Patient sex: F
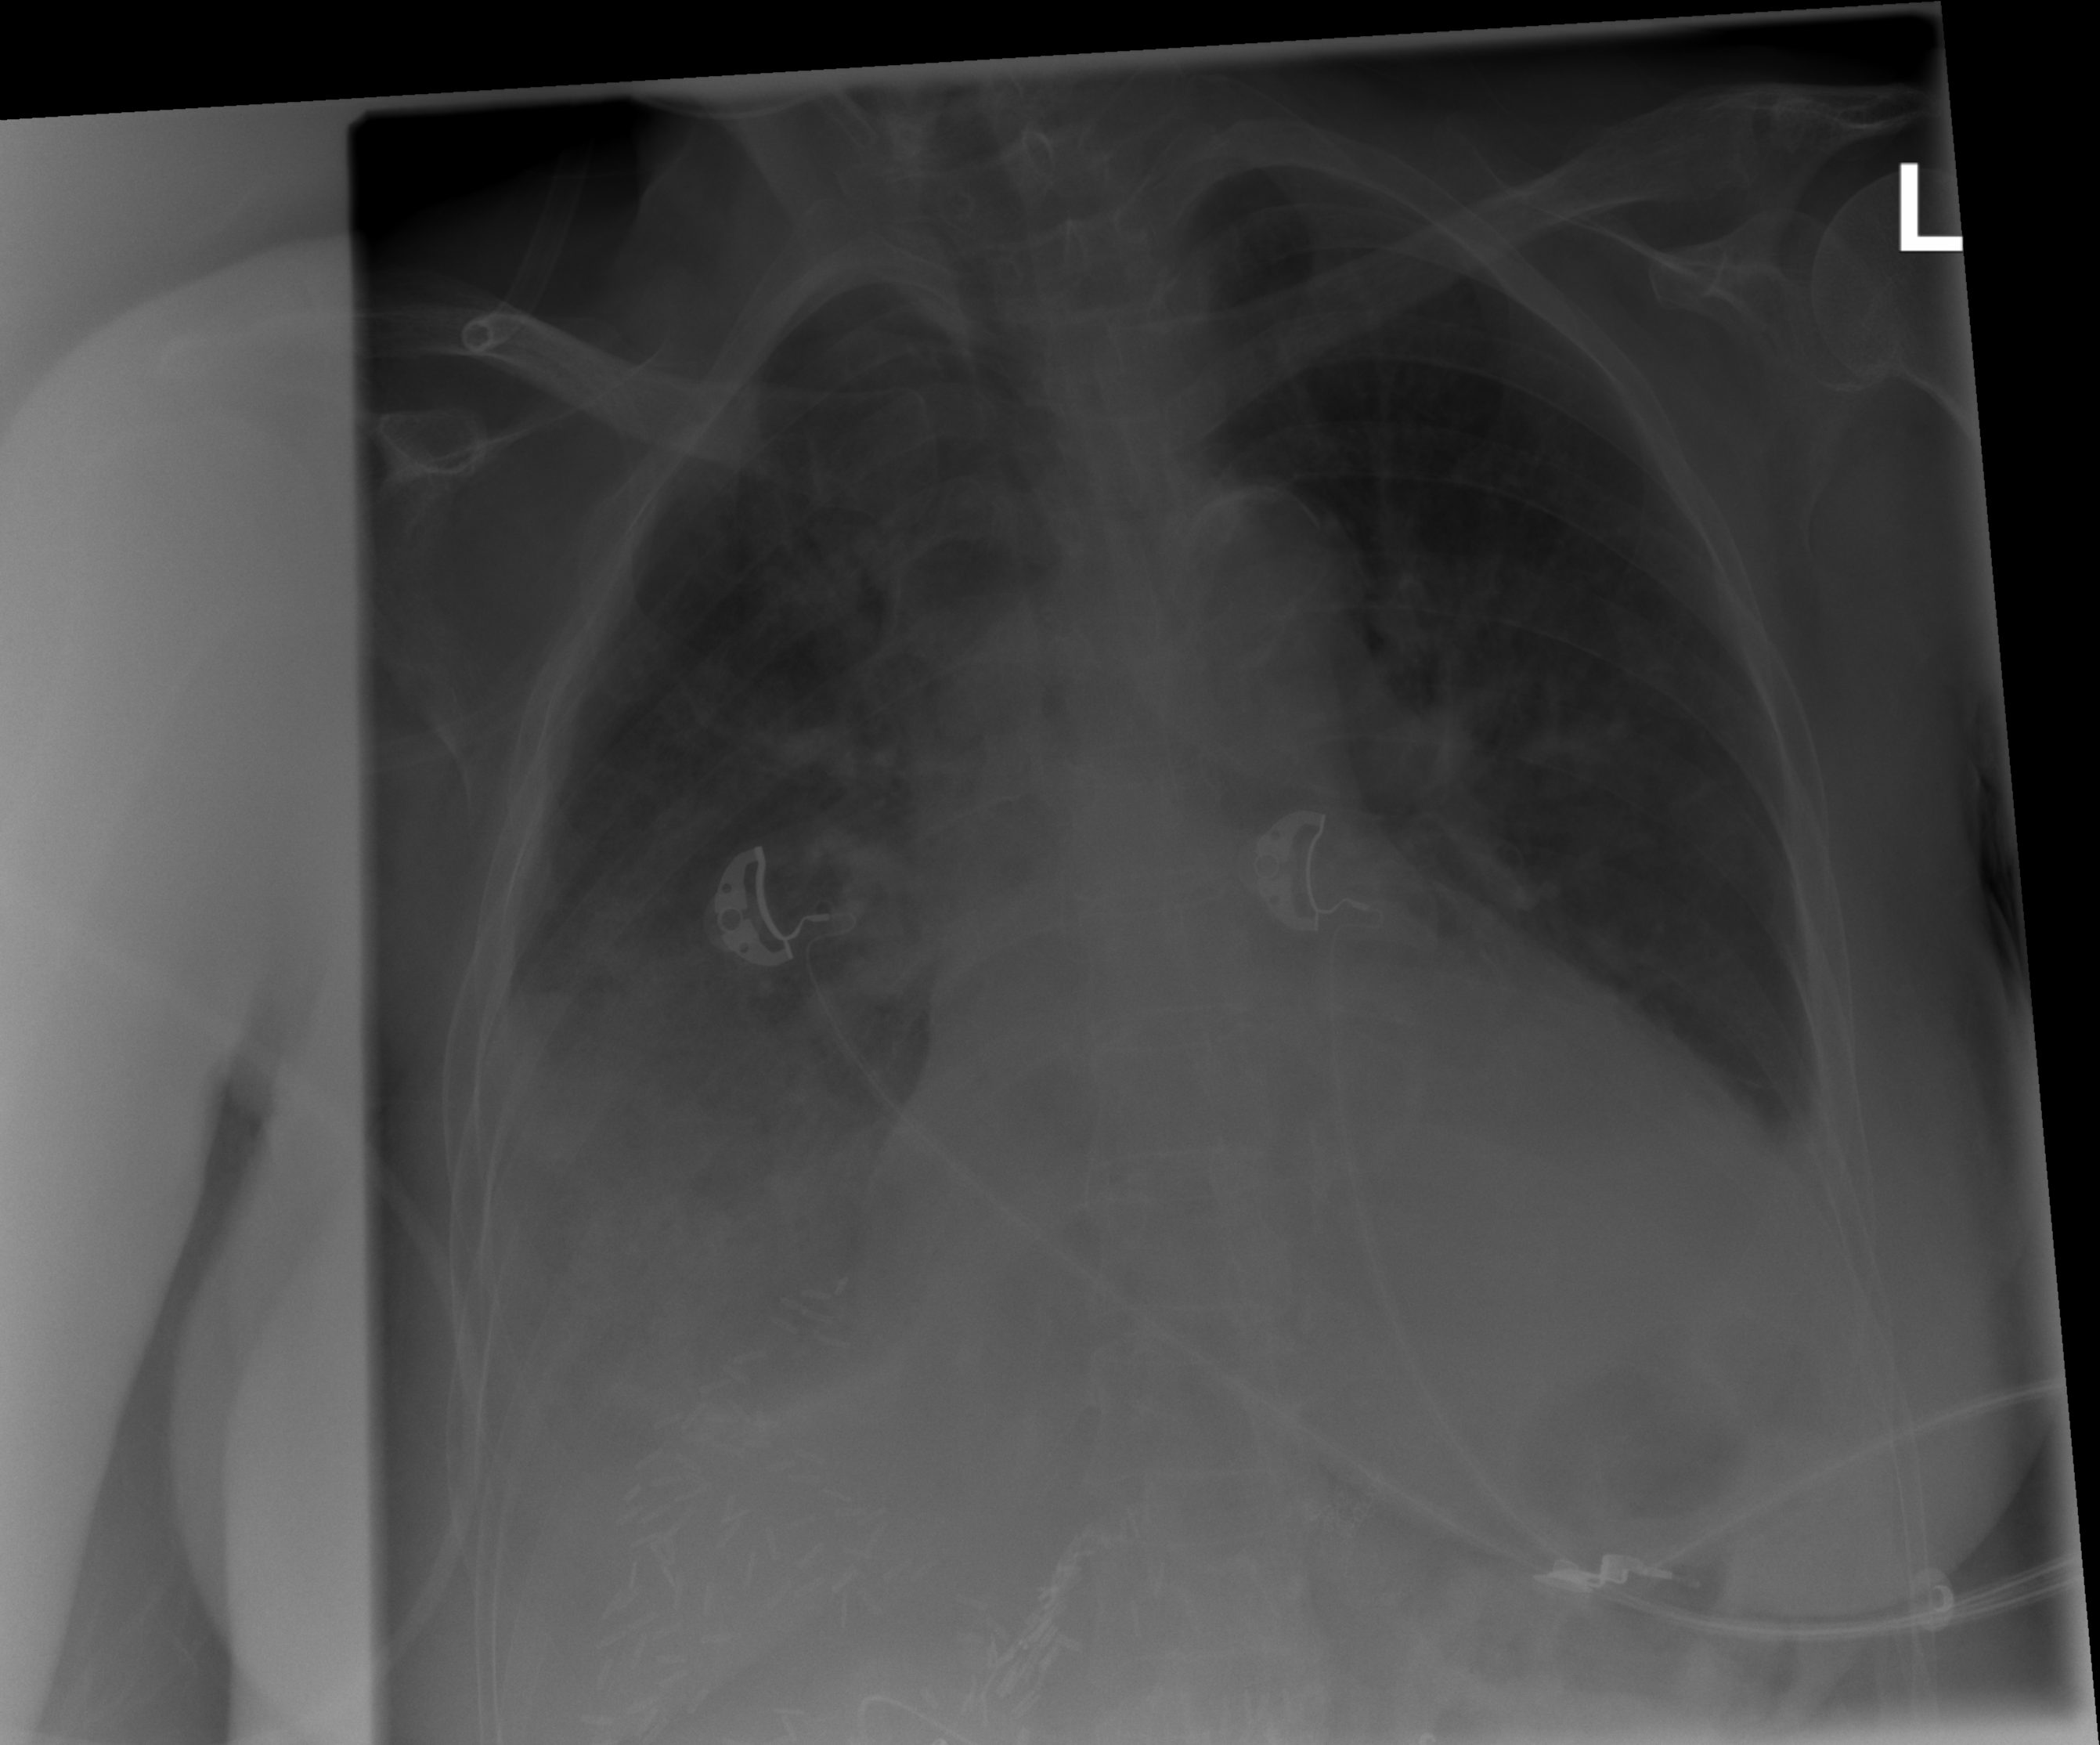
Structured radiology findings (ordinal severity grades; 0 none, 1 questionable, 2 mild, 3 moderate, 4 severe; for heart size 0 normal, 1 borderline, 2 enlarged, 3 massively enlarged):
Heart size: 2
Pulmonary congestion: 1
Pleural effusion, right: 2
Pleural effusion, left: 2
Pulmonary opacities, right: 2
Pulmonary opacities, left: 0
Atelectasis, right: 2
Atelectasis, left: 0